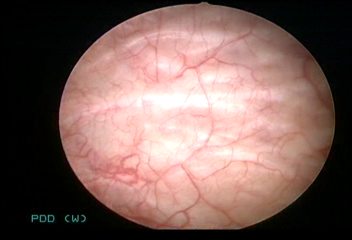
Modality: WLC
Class: Normal mucosa
Bladder cancer association: No